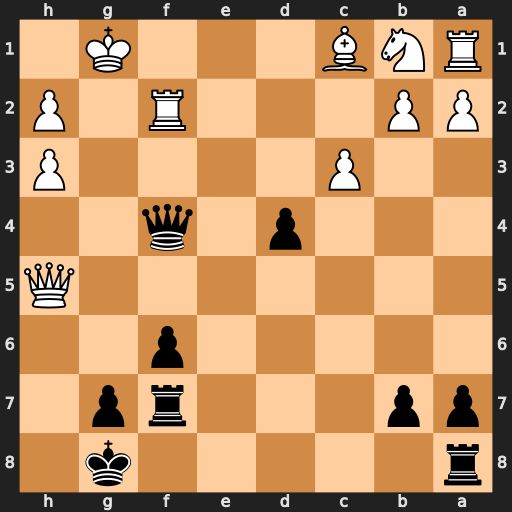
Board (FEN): r5k1/pp3rp1/5p2/7Q/3p1q2/2P4P/PP3R1P/RNB3K1
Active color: b
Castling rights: -
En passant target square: -
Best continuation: Qxc1+ Rf1 Qxb2 Na3 Qxa3